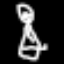
Label: hourglass